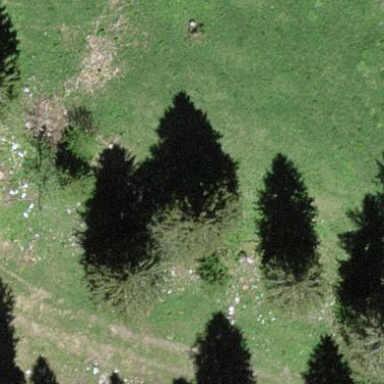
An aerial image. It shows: Evergreen forest with needle-leaved trees.